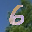
Label: 6